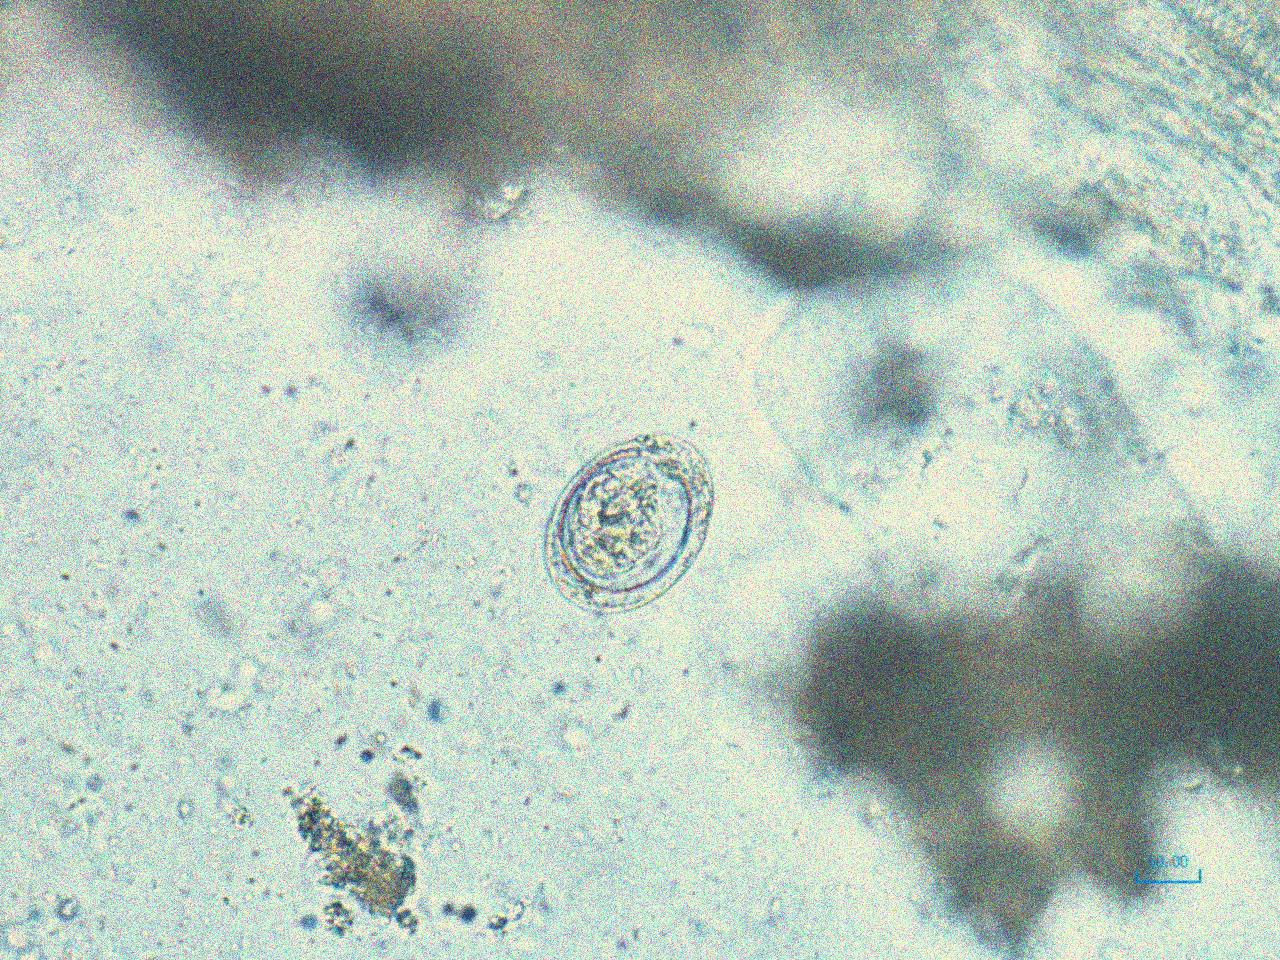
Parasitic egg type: Hymenolepis nana